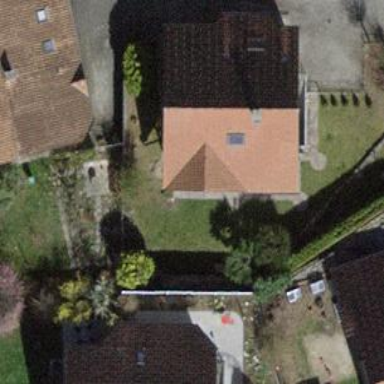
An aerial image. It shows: Building with tile roof.